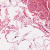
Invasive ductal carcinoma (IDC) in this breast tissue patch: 0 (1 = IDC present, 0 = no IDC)